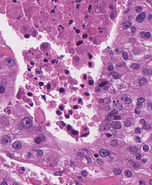
Tumor epithelial tissue: yes
Tumor-associated stroma tissue: no
Normal tissue: no